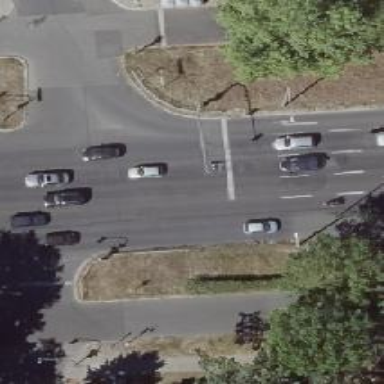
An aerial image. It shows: Road with traffic signals.